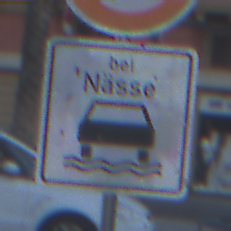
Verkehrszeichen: BeiNaesse
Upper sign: Geschwindigkeit130
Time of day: SunriseSunset
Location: Outdoor (Urban)
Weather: PartlyCloudy
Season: NotSpecified
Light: Natural